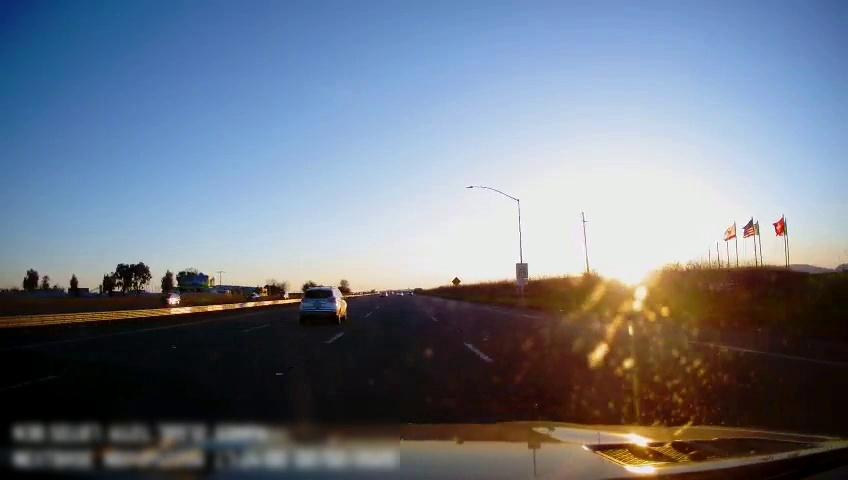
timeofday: Day
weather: Sunny
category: Drivable Space
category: Vehicles | SUV
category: Vehicles | SUV
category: Vehicles | Car
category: Vehicles | SUV
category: Lanes | Alternate Lane
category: Lanes | Alternate Lane
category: Lanes | Current Lane
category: Lanes | Current Lane
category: Lanes | Alternate Lane
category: Traffic | Signs
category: Traffic | Signs